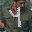
Label: 4